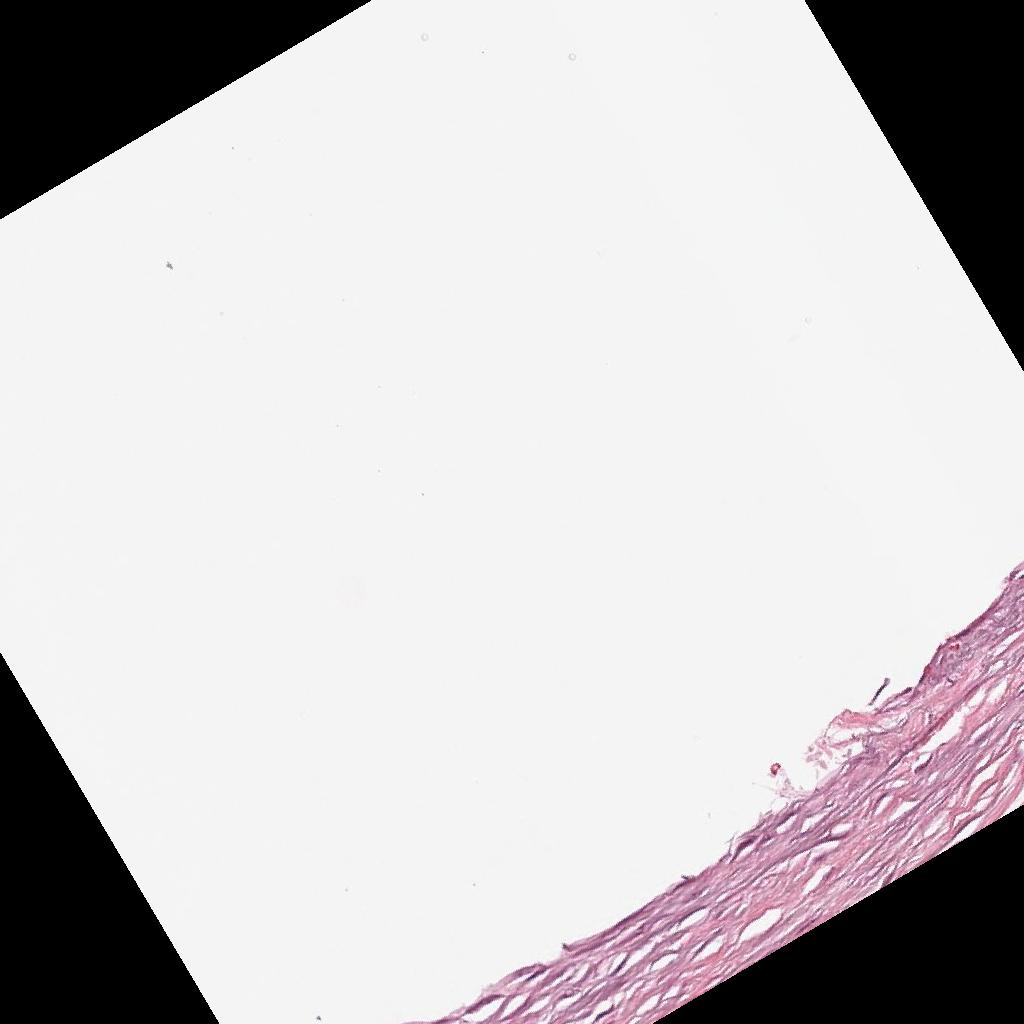
Label: Non-Tumor